Question: I have a select box as in below. Below code is just part of my whole page. It looks like in the image
How to do this?
js fiddle link is at <URL> .
'''
<div class="form-group col-sm-12">
<label for="custom3" class="col-sm-12 control-label myDate">Date marked on your receipt (dd/mm/yyyy)*</label>
<div class="col-sm-4">
<select class="form-control" name="custom3" id="custom3">
<option value="">Day</option>
<option value="08">08</option>
<option value="09">09</option>
<option value="10">10</option>
<option value="11">11</option>
<option value="12">12</option>
<option value="13">13</option>
<option value="14">14</option>
<option value="15">15</option>
<option value="16">16</option>
<option value="17">17</option>
<option value="18">18</option>
<option value="19">19</option>
<option value="20">20</option>
<option value="21">21</option>
<option value="22">22</option>
<option value="23">23</option>
<option value="24">24</option>
<option value="25">25</option>
<option value="26">26</option>
<option value="27">27</option>
<option value="28">28</option>
</select> </div>
<div class="col-sm-4">
<select class="form-control" name="custom4" id="custom4">
<option value="1">January</option>
</select>
</div>
<div class="col-sm-4">
<select class="form-control" name="custom5" id="custom5">
<option value="2014">2014</option>
</select>
</div>
<div class="errorDate col-sm-12"></div>
</div></div>
'''
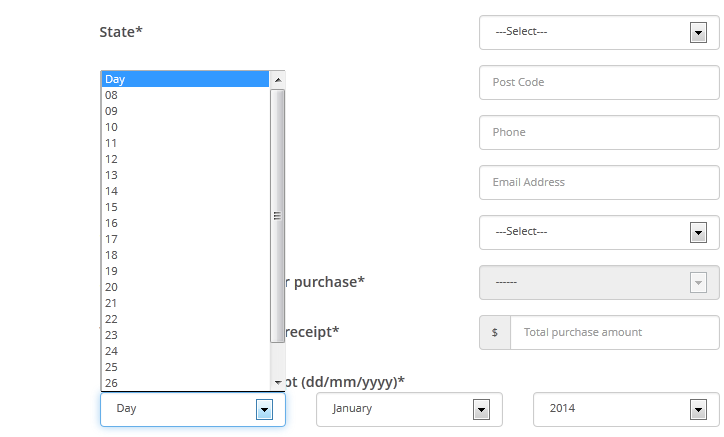
Answer: JS is over complicated.
Change '<option value="08">08</option><option value="09">09</option>'
To '<option value="08">8</option><option value="09">9</option>'
Fiddle
<URL>
For 15, user hits 1+5 on their keyboards. Doing this on Windows using latest versions of Chrome, FF and IE9.